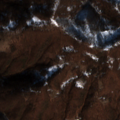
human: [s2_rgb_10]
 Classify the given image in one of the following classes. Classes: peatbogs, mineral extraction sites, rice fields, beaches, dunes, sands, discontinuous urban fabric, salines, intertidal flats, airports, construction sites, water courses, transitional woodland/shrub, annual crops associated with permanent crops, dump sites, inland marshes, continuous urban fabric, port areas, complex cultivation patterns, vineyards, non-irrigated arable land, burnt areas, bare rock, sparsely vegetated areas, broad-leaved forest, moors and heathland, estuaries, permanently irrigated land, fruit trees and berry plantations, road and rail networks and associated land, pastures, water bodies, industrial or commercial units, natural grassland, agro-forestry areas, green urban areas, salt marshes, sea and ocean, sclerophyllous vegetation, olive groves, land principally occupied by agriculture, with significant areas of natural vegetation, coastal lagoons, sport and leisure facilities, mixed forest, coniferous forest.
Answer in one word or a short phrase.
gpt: land principally occupied by agriculture, with significant areas of natural vegetation, broad-leaved forest, transitional woodland/shrub